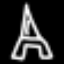
Label: The Eiffel Tower